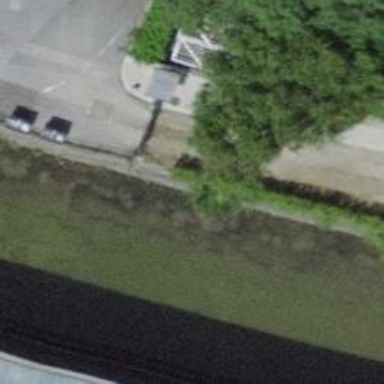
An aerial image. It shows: Entrance with barrier.